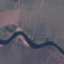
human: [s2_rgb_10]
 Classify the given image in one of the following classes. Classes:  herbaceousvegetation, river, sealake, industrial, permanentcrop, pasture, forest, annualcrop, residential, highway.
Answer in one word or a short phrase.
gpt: River